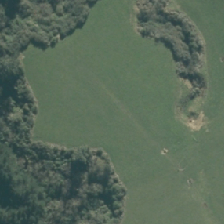
Land cover: shortrotation_cropland